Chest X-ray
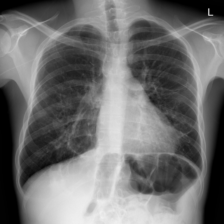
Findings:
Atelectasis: negative
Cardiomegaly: negative
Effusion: negative
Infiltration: negative
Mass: negative
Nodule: positive
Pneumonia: negative
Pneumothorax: negative
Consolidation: negative
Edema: negative
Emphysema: negative
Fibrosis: negative
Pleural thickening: negative
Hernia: negative